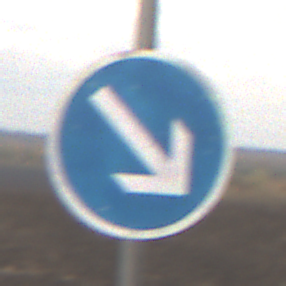
Verkehrszeichen: VorgeschriebeneVorbeifahrtRechts
Umgebung: Outdoor, Nature
Tageszeit: MorningAfternoon
Wetter: Overcast
Licht: Natural
Jahreszeit: NotSpecified
Kontrast: LowContrast